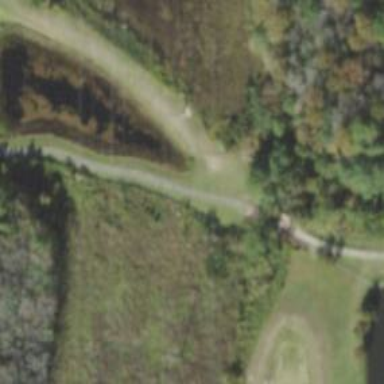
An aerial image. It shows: Path designated for golf carts.